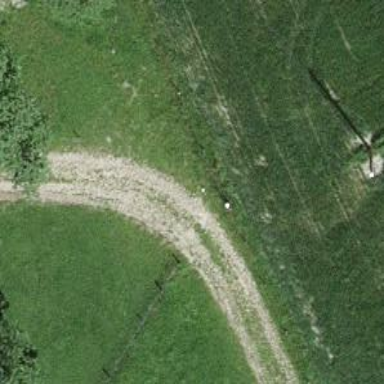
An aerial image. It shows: Grass track.